Aerial crown-view tile of a tropical tree (Barro Colorado Island, Panama), acquired 20250317:
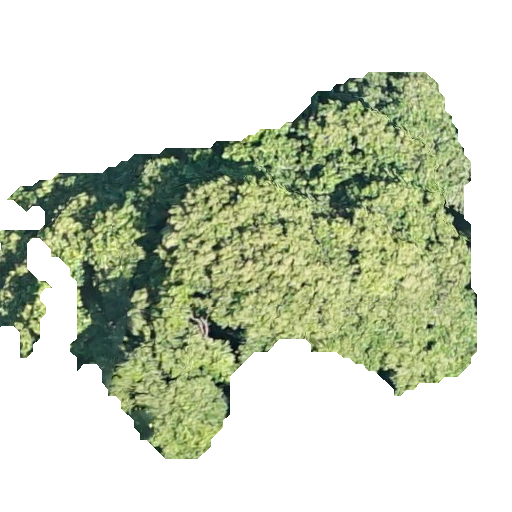
Species: Prioria copaifera
GBIF accepted scientific name: Prioria copaifera
Crown area: 167.747 m²